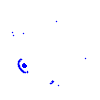
Particle: electron